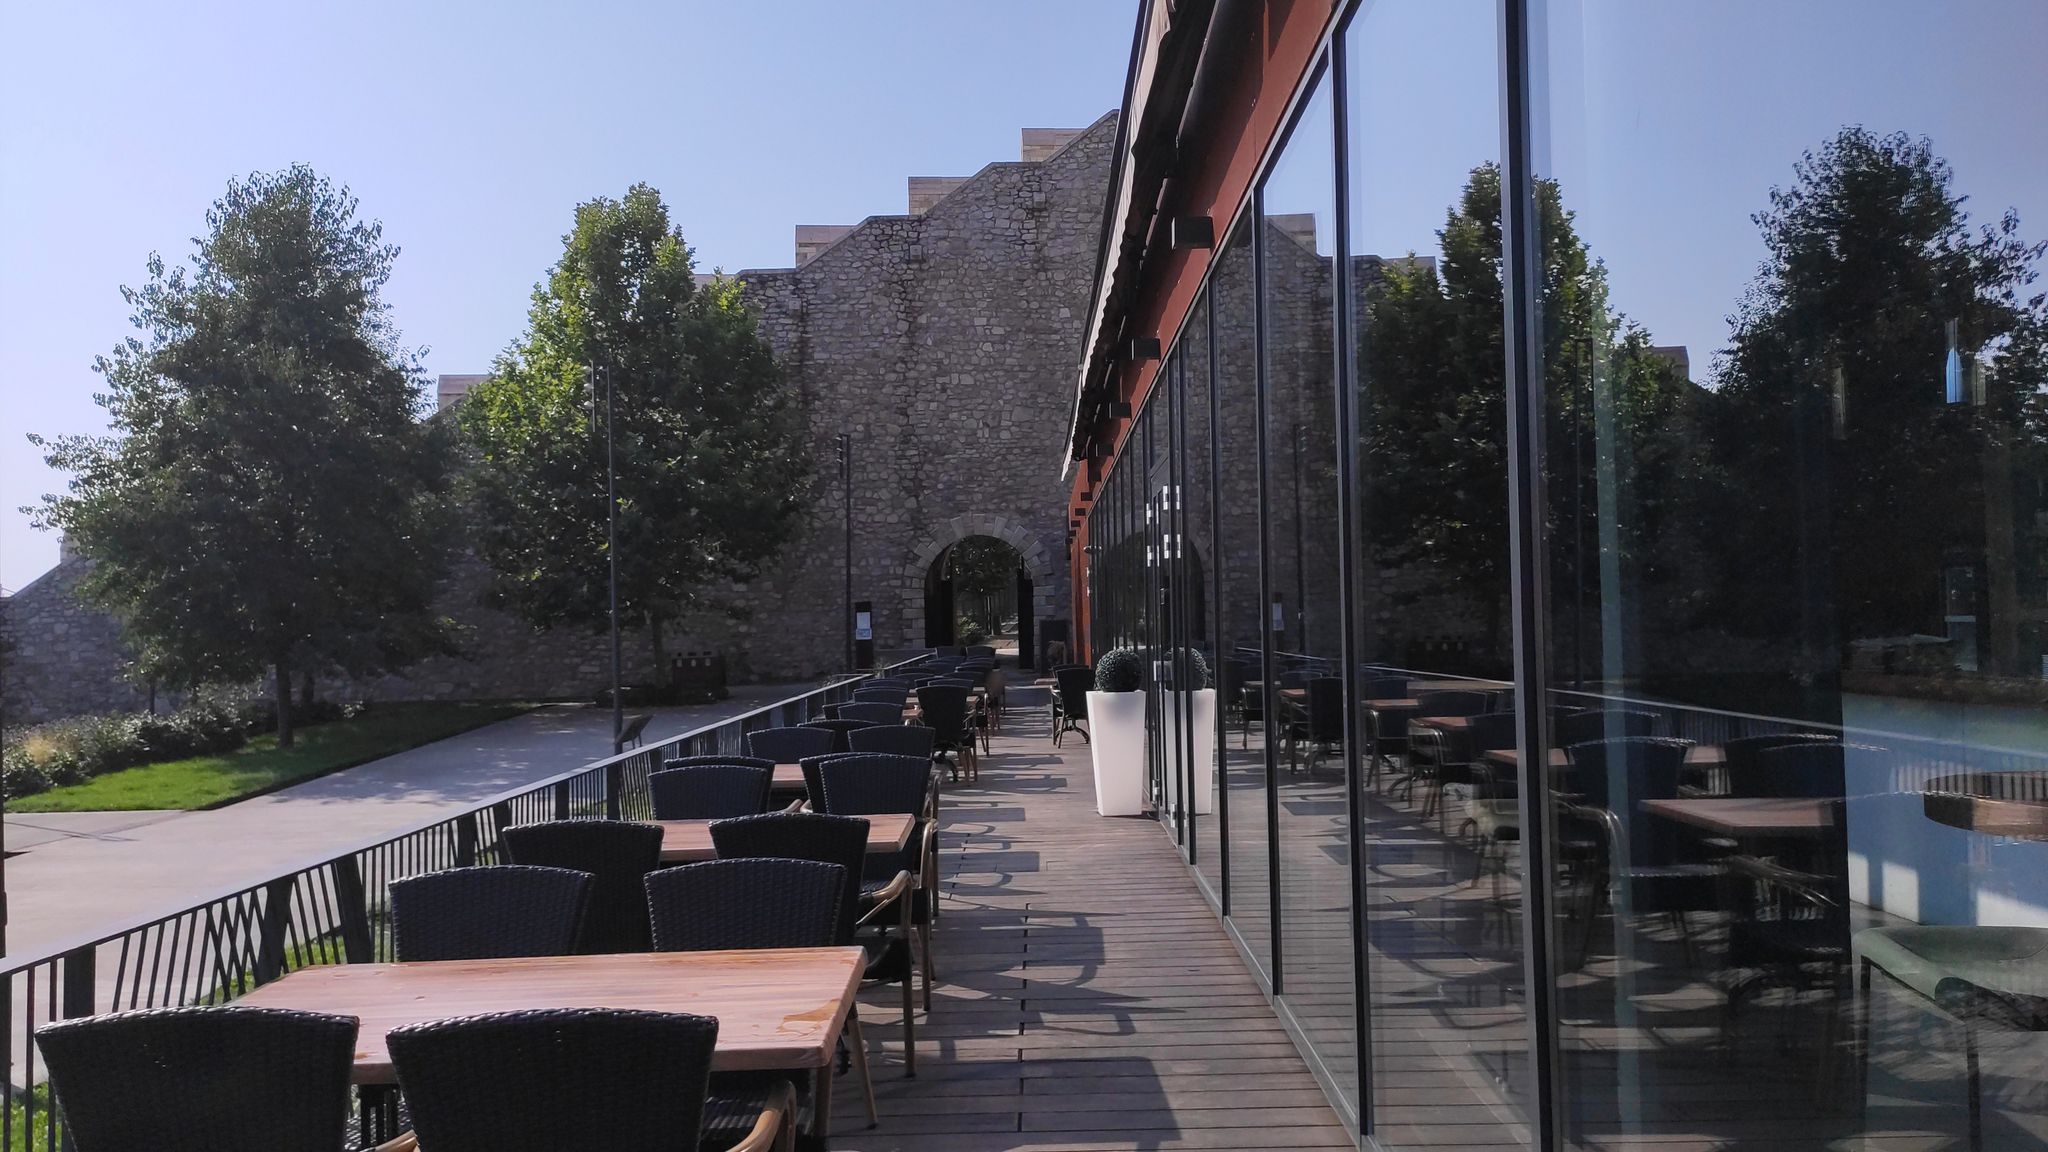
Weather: clear
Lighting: day
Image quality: good
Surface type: walking surface
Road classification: road
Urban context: urban centre
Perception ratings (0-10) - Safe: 1.15, Lively: 5.56, Beautiful: 6.81, Boring: 7.5, Depressing: 1.29, Wealthy: 6.46